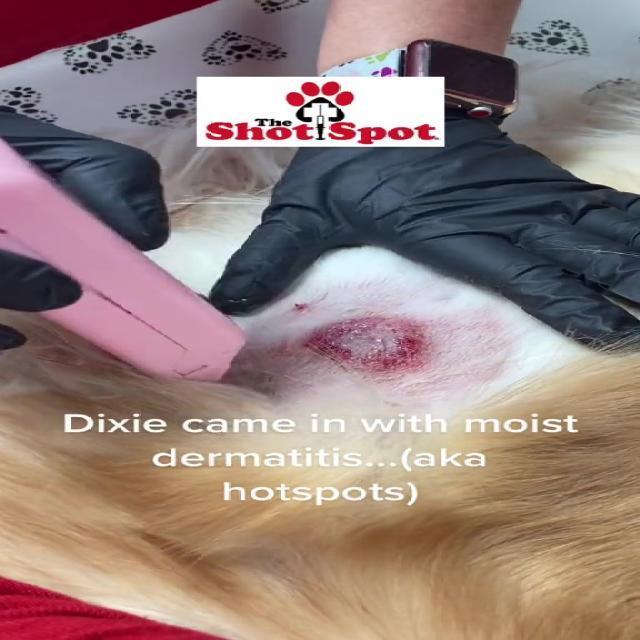
Canine dermatitis — inflammation of the skin presenting with erythema, pruritus, papules, and excoriation. May be allergic, contact, or atopic in origin.